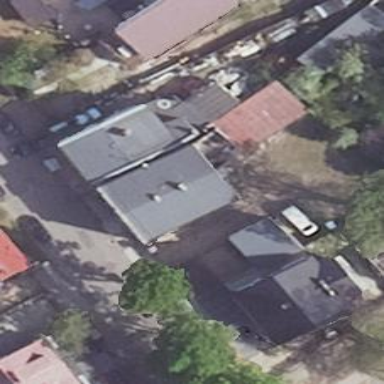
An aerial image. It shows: Residential building.